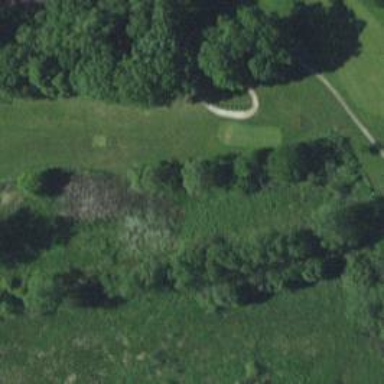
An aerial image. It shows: Golf tee.